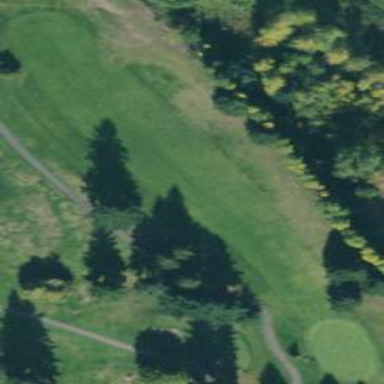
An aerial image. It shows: Scenic golf fairway.